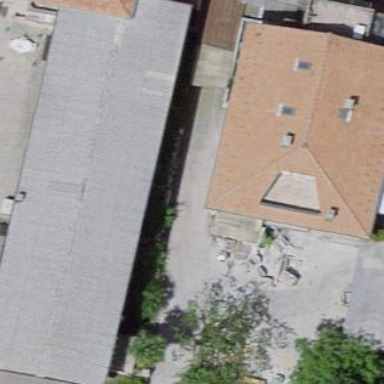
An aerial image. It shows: Commercial building.